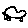
Label: car